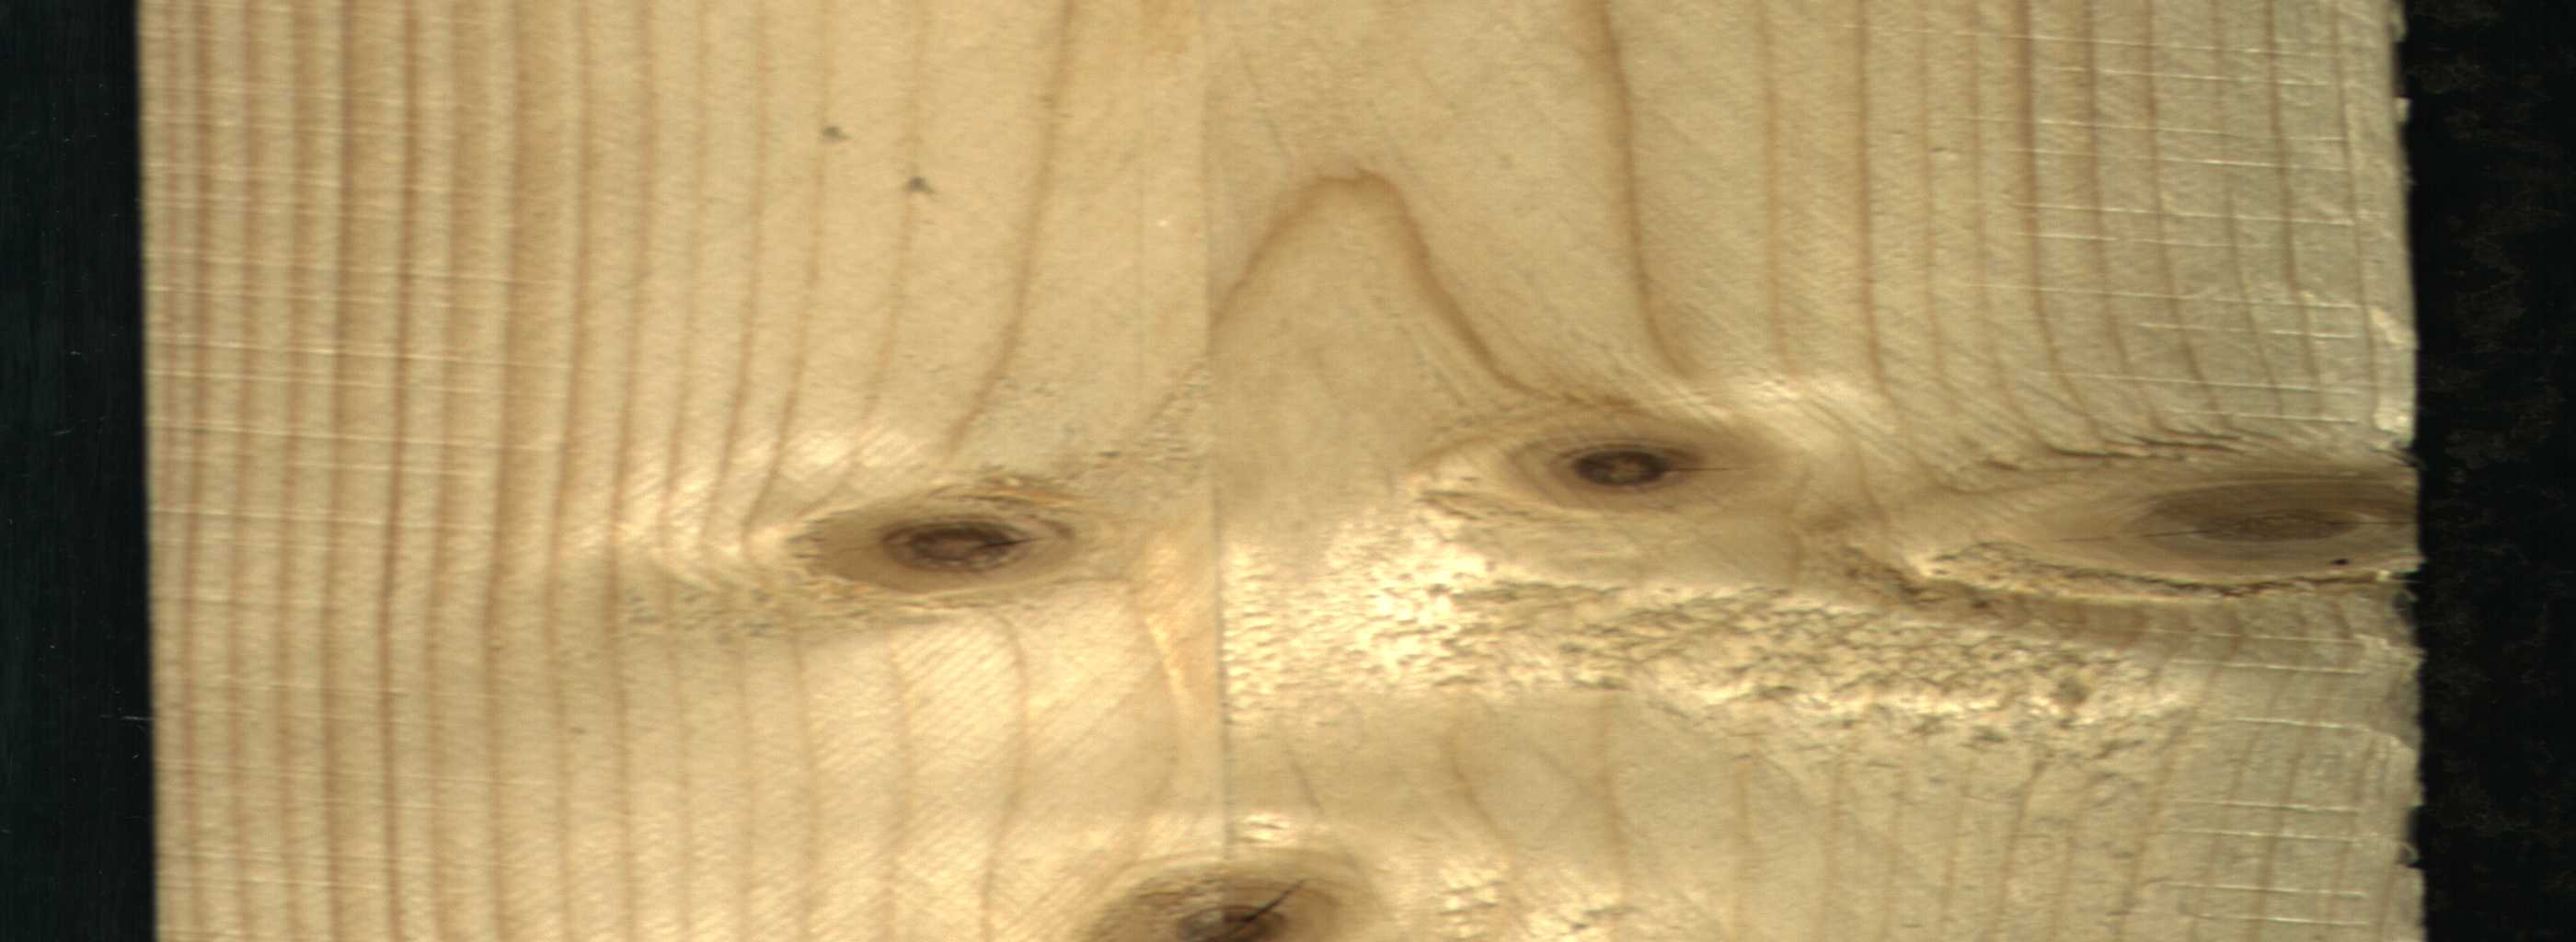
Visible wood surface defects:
knot_with_crack
knot_with_crack
Live_Knot
Live_Knot
Live_Knot
Live_Knot
Live_Knot
Live_Knot
Live_Knot
Live_Knot
Live_Knot
Live_Knot
Live_Knot
Live_Knot
Live_Knot